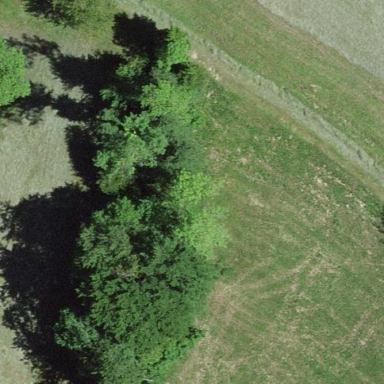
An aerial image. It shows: Forest area.